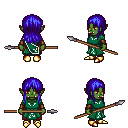
a pixel art fantasy rpg character, female body template, orc, green skin, sash dress, red pants, blue unkempt hairstyle, cloth bracers, gold boots, spear, four views (front, back, left, right), 2x2 character sprite sheet, small pixel art, hard edges, no anti-aliasing